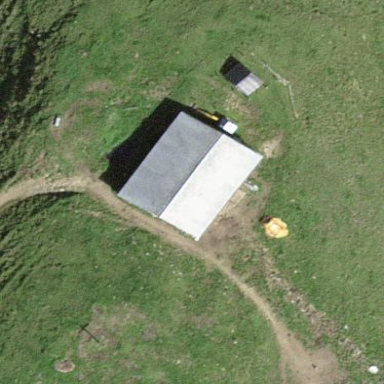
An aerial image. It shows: Hut.